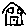
Label: house